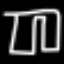
Label: pants